Question: I want the view with fit screen with, how to do it use autolayout in IB?

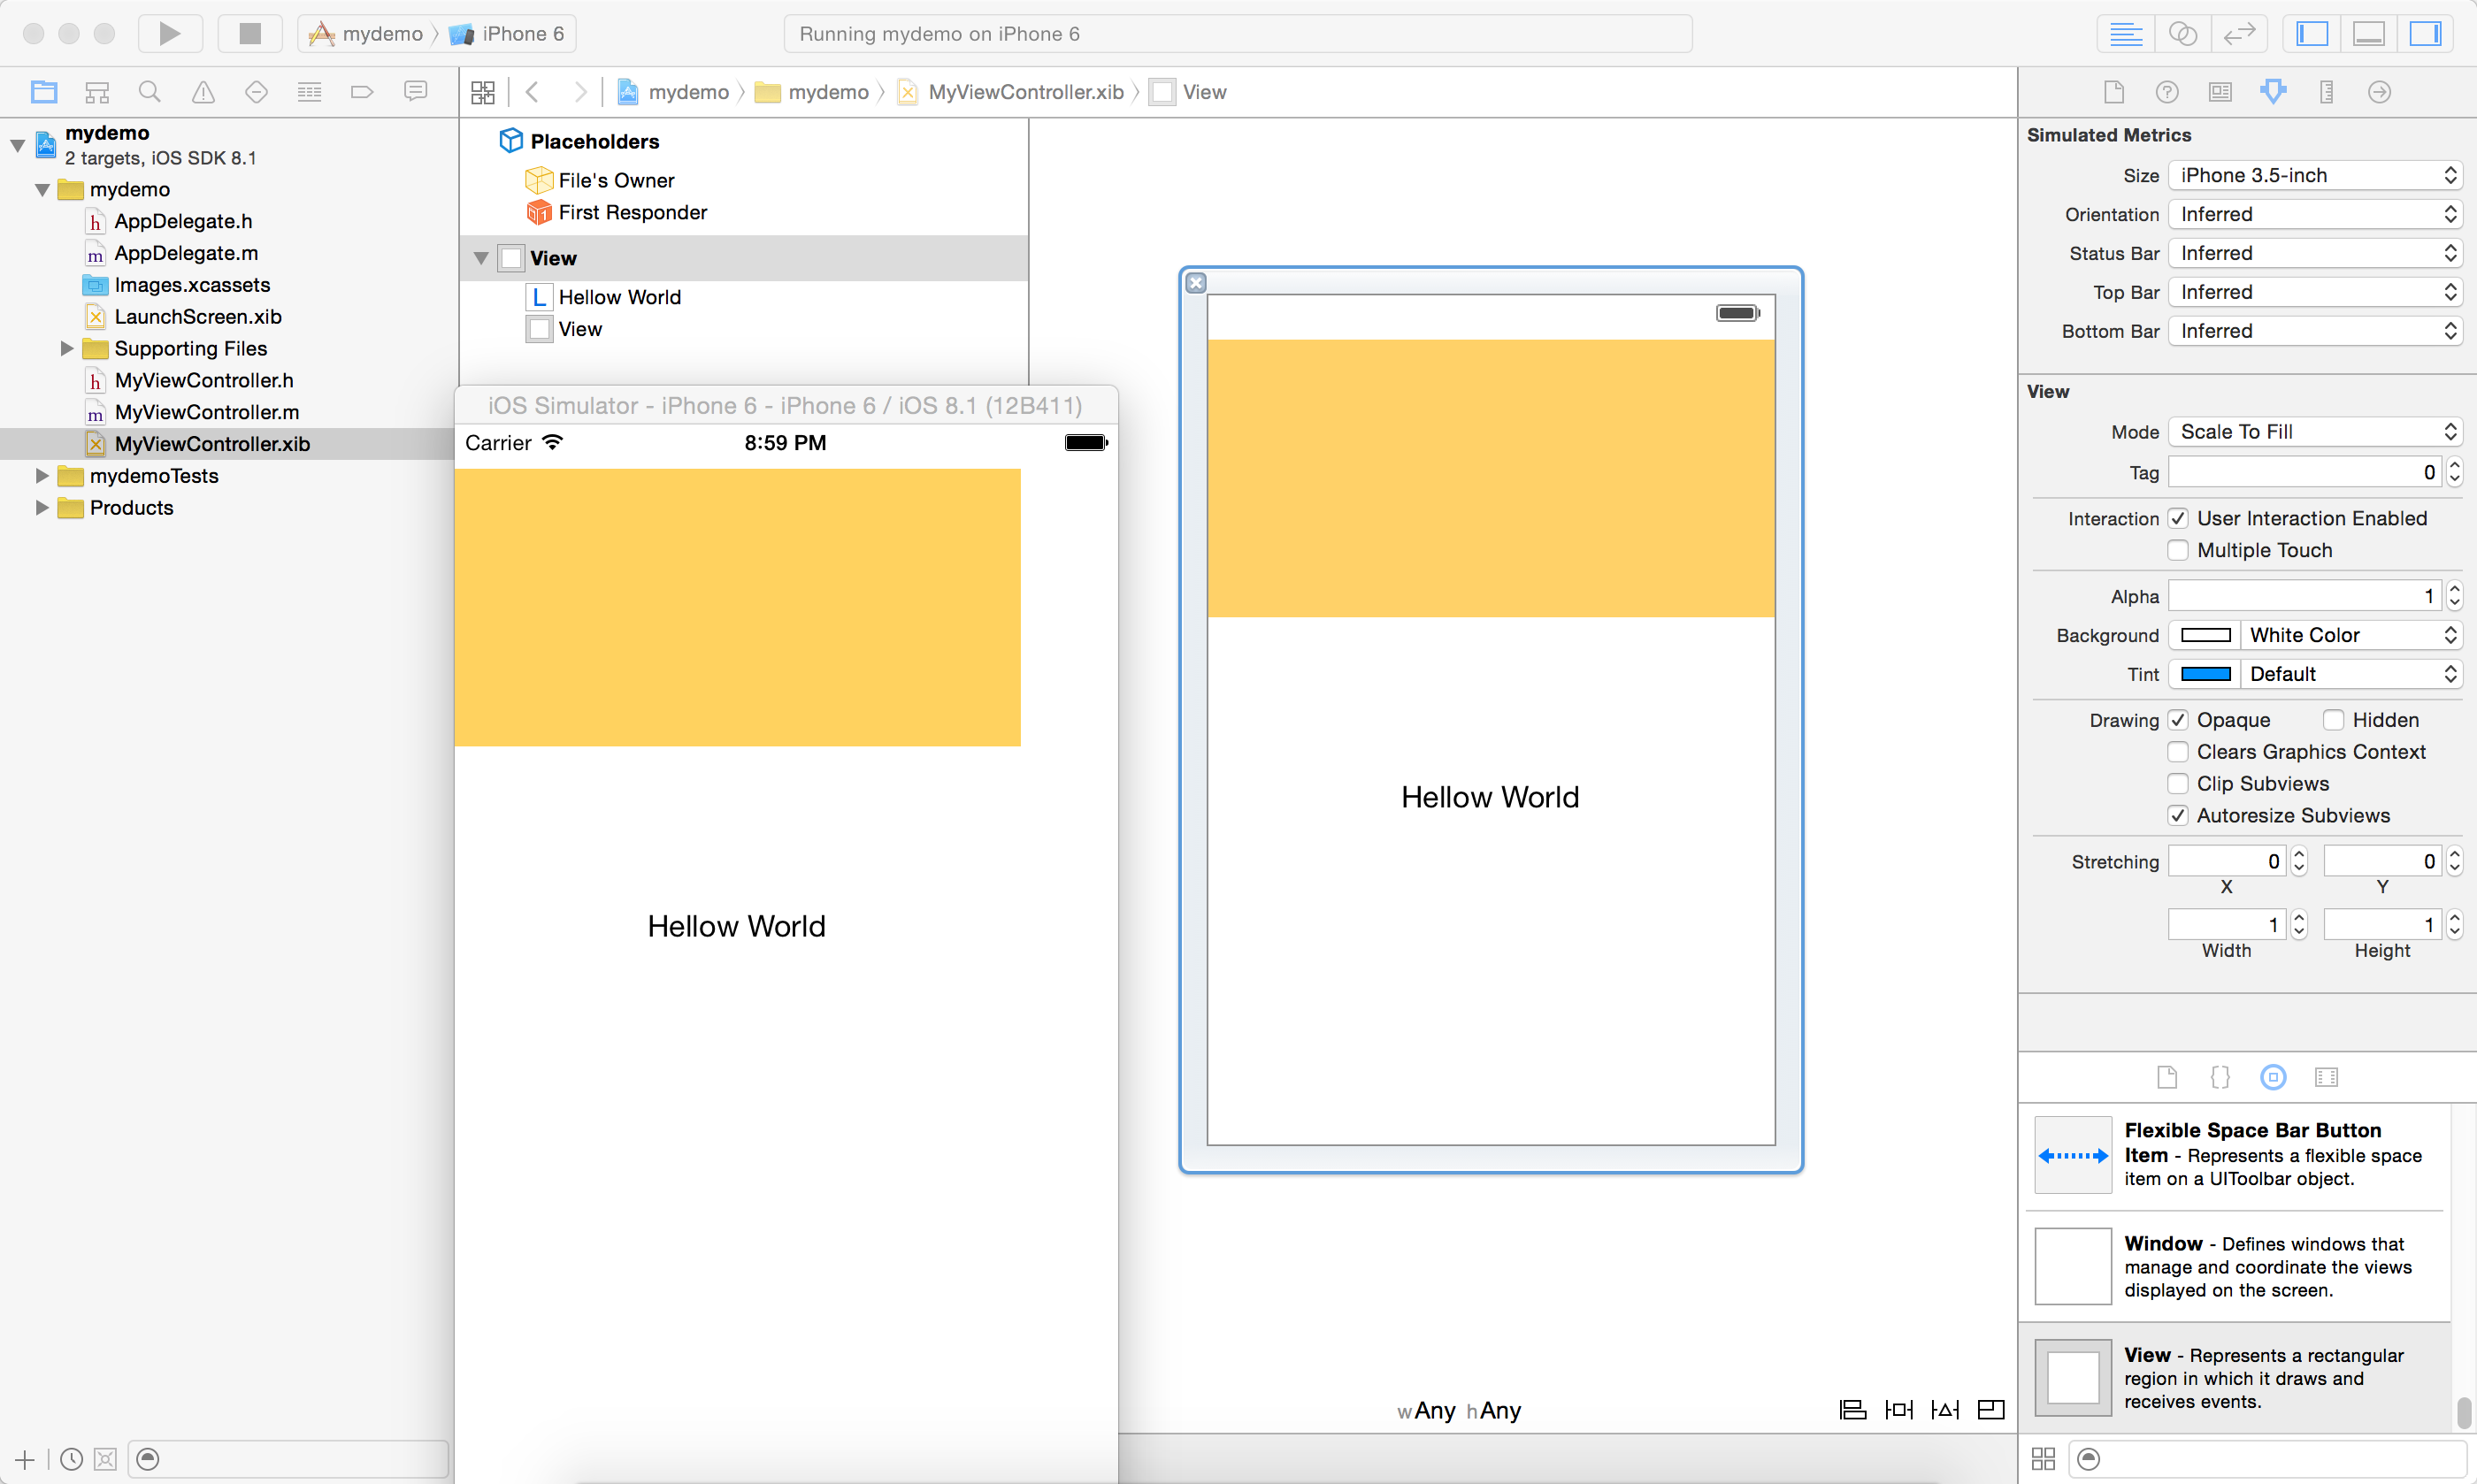
Answer: select your xib/view controller and Just go to
'''
Editor-> Resolve Auto Layout Issue - >Add missing constraint and update constraint
'''
Thats it, your view will display proper.